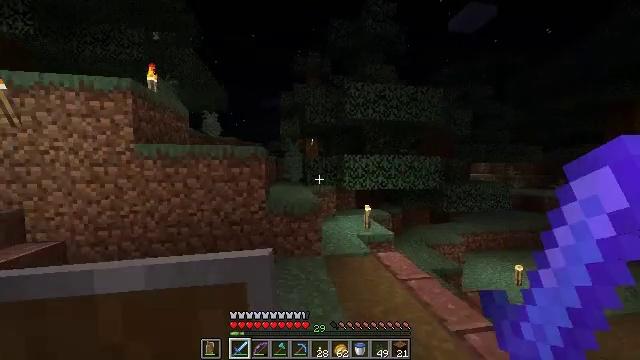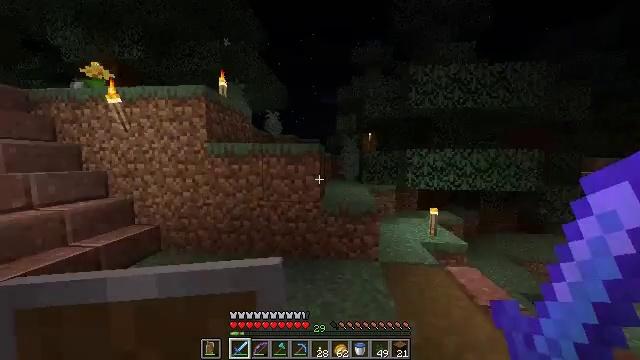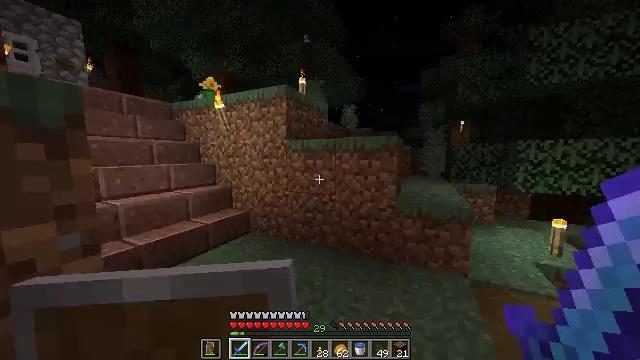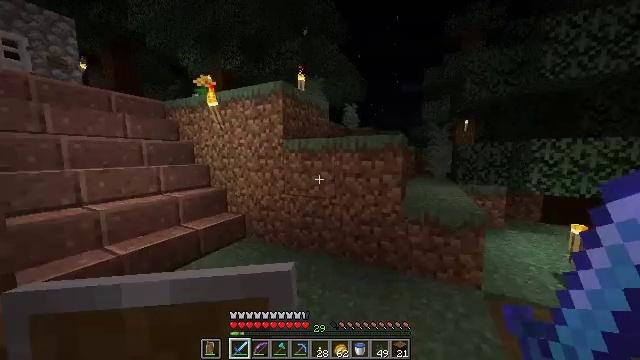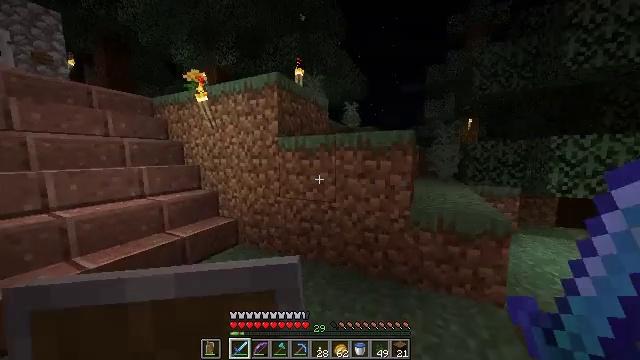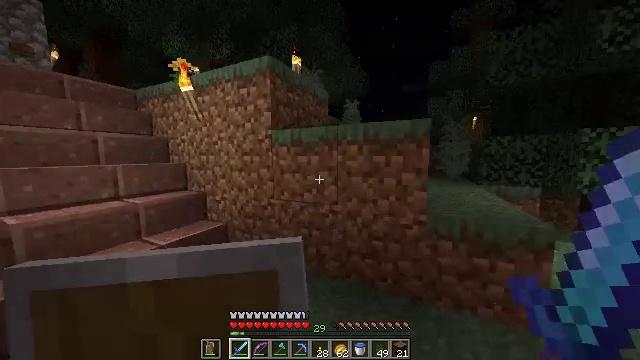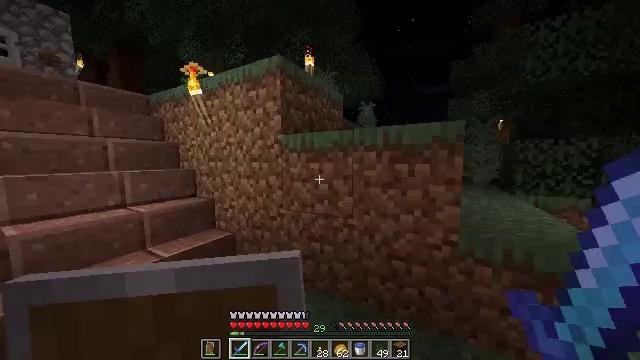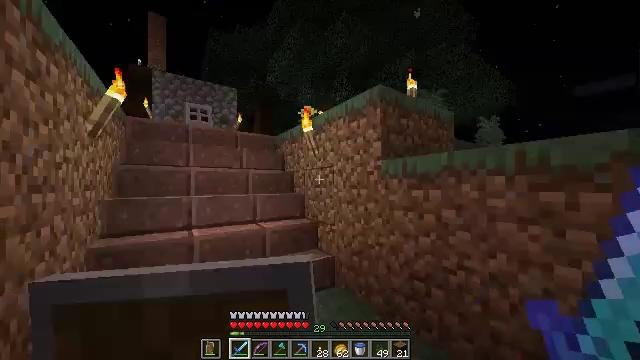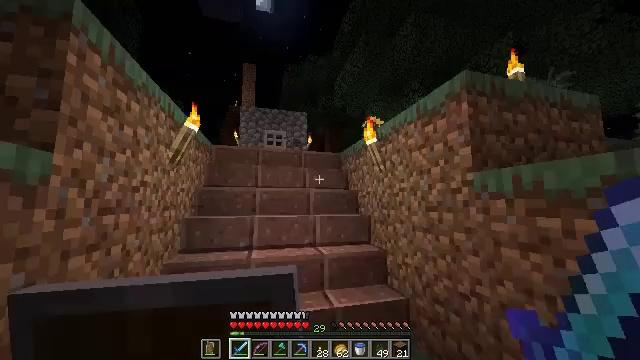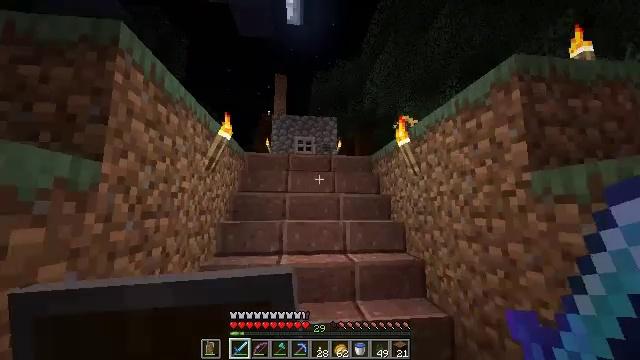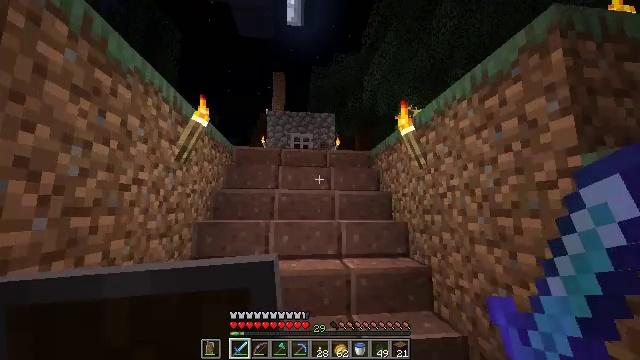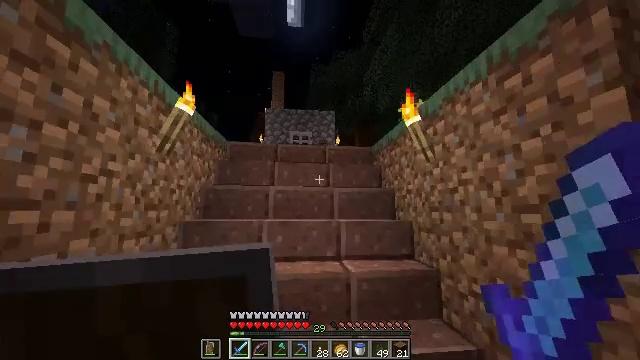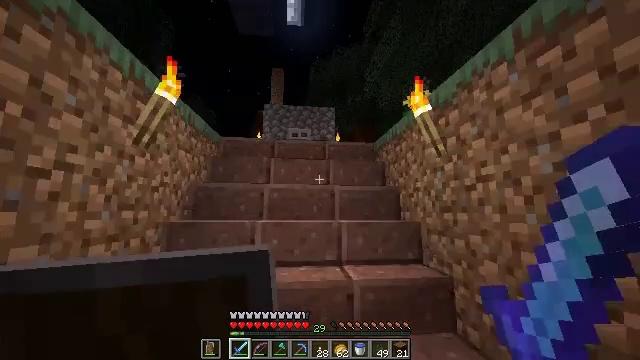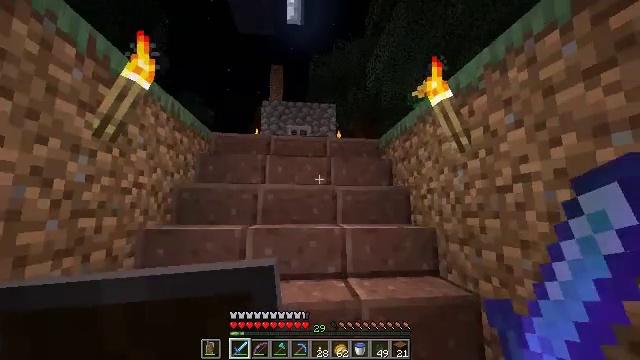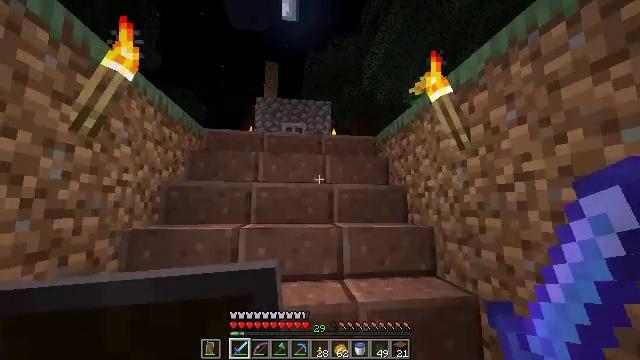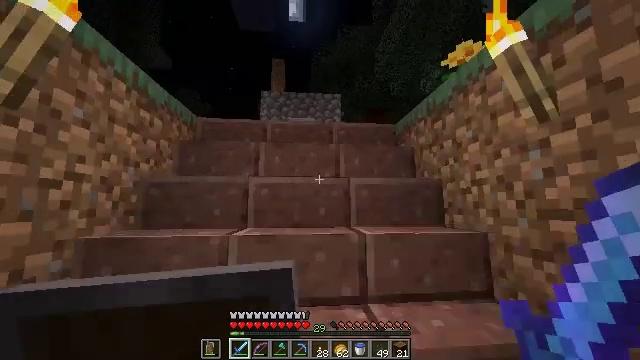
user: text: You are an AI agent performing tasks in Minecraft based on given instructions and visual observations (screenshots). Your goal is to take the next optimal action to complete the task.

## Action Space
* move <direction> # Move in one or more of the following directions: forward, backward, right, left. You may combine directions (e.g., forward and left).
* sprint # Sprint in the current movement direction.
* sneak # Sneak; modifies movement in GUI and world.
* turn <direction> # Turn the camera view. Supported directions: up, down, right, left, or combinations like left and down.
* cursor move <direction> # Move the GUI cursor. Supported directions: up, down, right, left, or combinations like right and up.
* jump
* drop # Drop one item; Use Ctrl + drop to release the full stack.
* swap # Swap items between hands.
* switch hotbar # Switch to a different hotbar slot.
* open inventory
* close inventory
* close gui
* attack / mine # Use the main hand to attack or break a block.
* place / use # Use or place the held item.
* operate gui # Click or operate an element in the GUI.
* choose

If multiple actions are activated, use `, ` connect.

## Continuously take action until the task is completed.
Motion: motion action
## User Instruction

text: Harvest the mature beetroots.
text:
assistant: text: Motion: move forward, turn left and down
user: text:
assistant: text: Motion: move forward, turn left and down
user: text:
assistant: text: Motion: move forward
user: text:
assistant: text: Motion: move forward
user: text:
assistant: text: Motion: move forward, sprint
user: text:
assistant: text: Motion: move forward, sprint, turn left and up
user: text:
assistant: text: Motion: move forward, sprint, turn left and up
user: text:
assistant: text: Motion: move forward, turn left and up
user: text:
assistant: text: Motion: move forward, turn left and up
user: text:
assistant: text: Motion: move forward
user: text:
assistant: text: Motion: move forward
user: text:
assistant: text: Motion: move forward
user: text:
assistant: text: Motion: move forward
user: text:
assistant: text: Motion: move forward, turn right
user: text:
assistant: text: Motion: move forward, turn left
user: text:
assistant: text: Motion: move forward, turn left and down
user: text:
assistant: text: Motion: move forward and move right, turn left and down
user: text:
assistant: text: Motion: move forward and move right, turn left and down
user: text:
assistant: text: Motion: move forward and move right
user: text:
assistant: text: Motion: move forward and move right
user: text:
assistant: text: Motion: move forward and move right
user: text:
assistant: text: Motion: move forward and move right
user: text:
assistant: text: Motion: move forward and move right
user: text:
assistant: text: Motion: move forward and move right
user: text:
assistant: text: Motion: move forward and move right
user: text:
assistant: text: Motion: move forward and move right, turn down
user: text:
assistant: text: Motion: move forward and move right, turn right and down
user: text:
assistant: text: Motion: move forward and move right, turn right and up
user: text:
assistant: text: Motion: move forward, turn right and up
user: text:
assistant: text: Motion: move forward